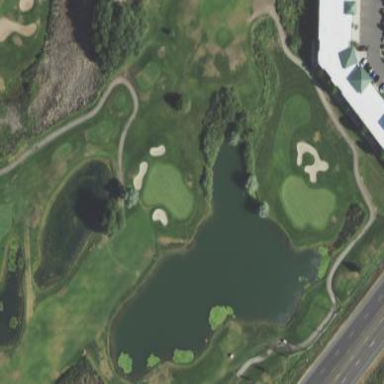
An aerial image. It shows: Water hazard on golf course. The hazard is natural water feature.